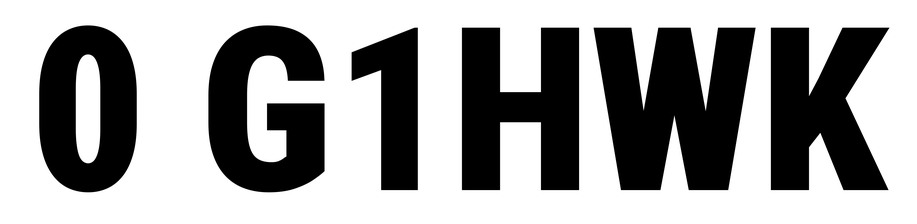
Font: Roboto_Condensed_Black